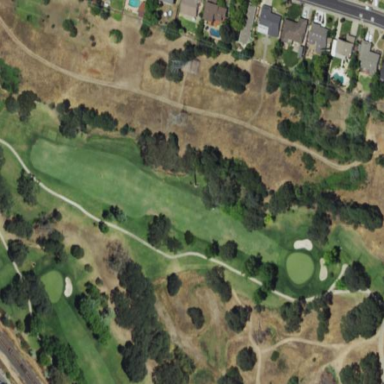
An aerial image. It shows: Scenic golf fairway.